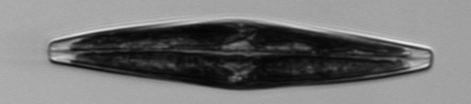
Label: Pleurosigma